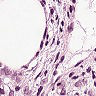
Metastatic tissue present: yes